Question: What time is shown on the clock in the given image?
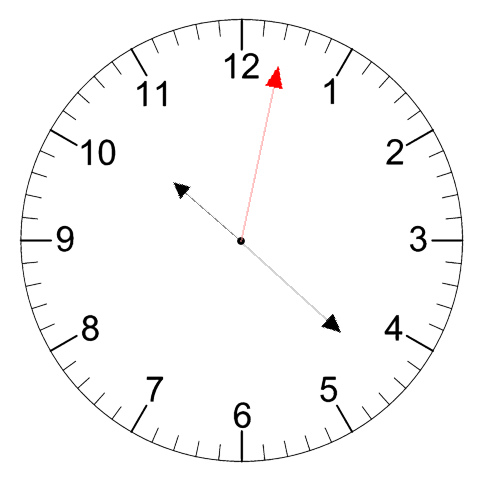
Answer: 10:22:02